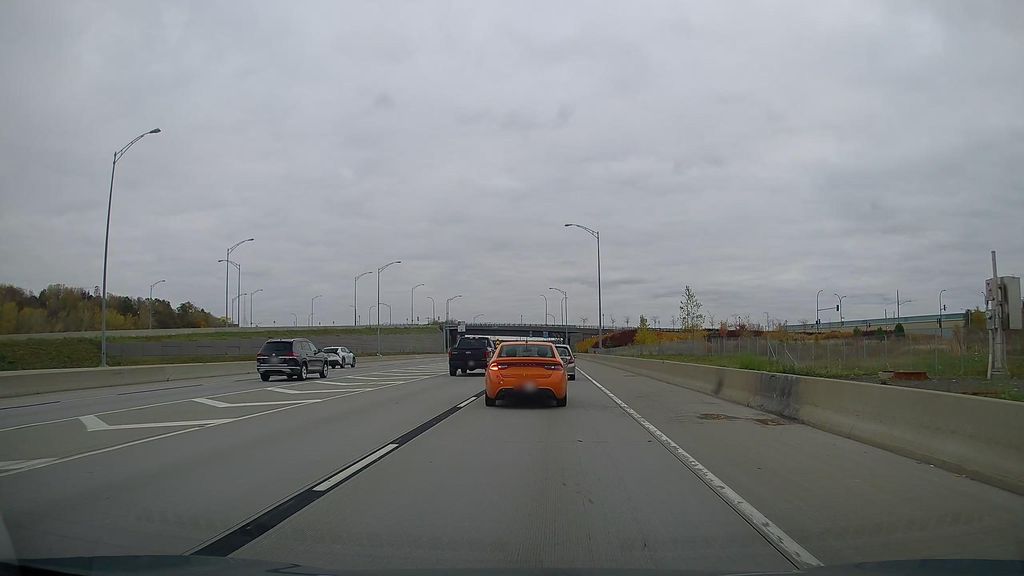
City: montreal